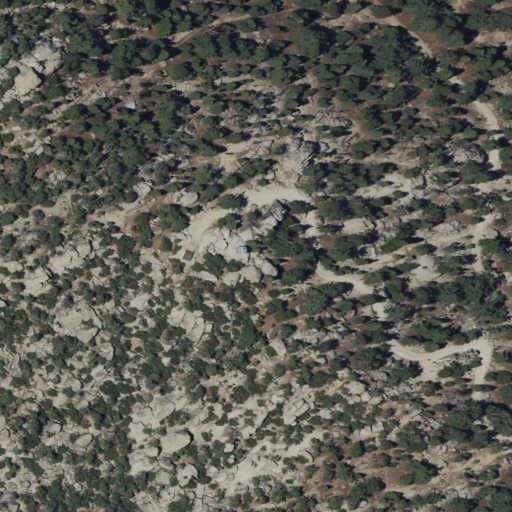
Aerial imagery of mountain in California named Black Mountain containing evergreen forest, shrub, open development, low intensity development, medium intensity development, and high intensity development